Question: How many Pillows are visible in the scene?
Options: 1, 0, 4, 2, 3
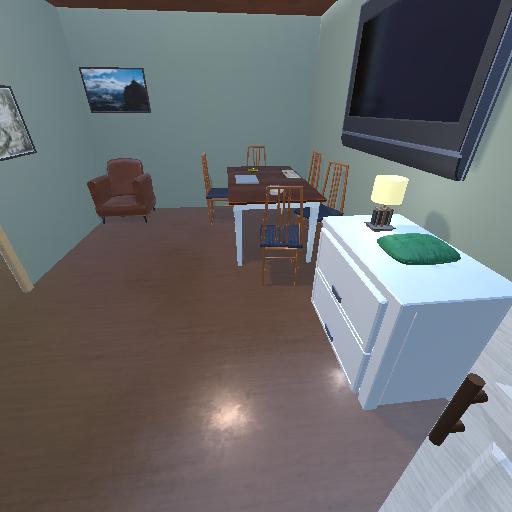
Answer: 1